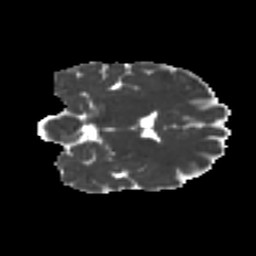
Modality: MD
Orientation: coronal
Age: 51
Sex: female
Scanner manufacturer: ge
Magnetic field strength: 3 T
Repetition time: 7.8 s
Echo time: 0.0606 s